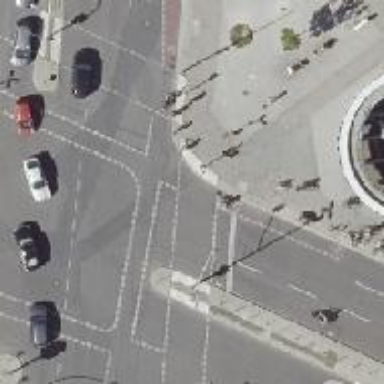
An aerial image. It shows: Road with traffic signals controlling the flow of traffic.